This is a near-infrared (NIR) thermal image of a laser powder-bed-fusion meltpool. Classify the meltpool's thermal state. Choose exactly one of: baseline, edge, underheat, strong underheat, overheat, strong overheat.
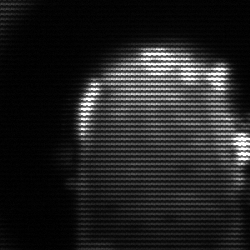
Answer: baseline